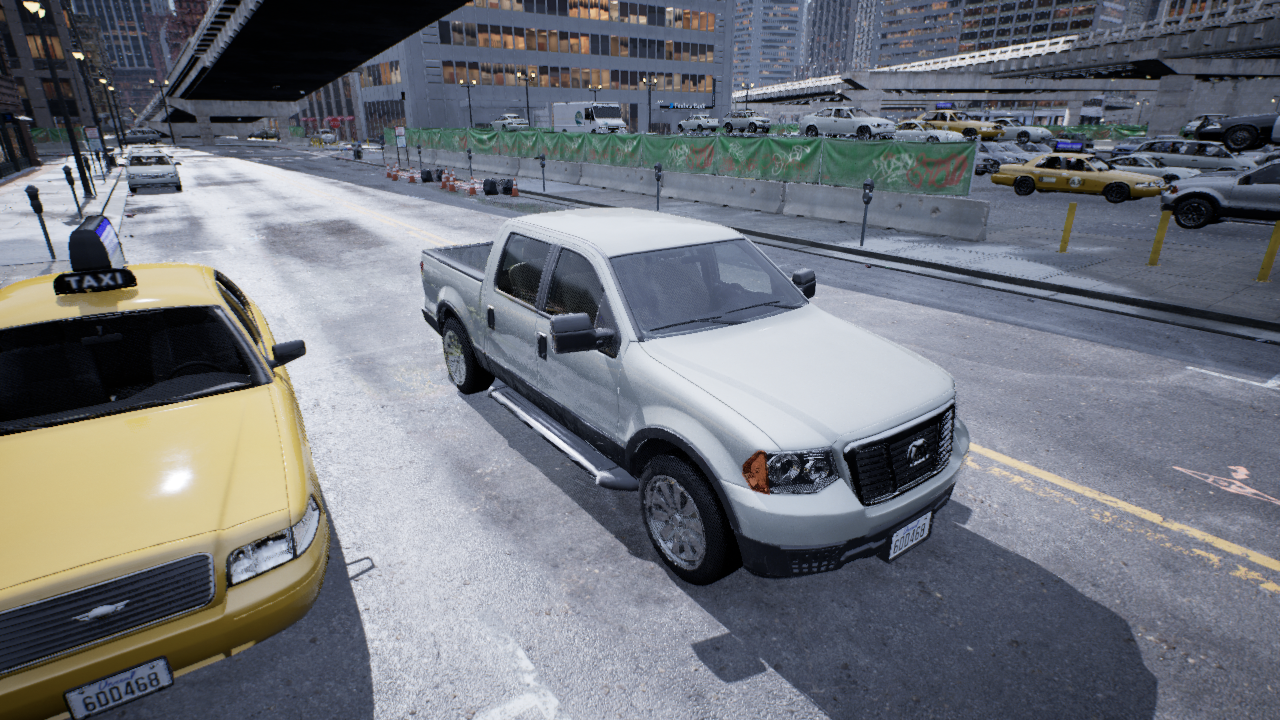
Venue: downtown
Lighting: overcast
Vehicle rig: pickup